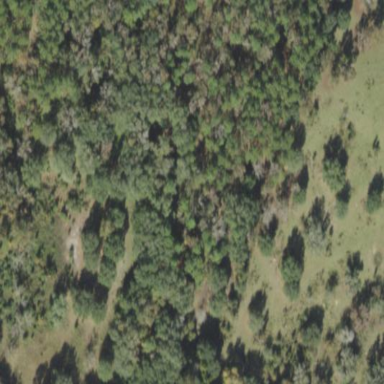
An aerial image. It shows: Mixed woodland with various types of leaves.